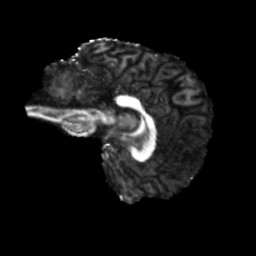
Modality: FA
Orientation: sagittal
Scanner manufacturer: siemens
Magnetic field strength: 3 T
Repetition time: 4 s
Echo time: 0.0594 s